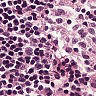
Metastatic tissue present: no